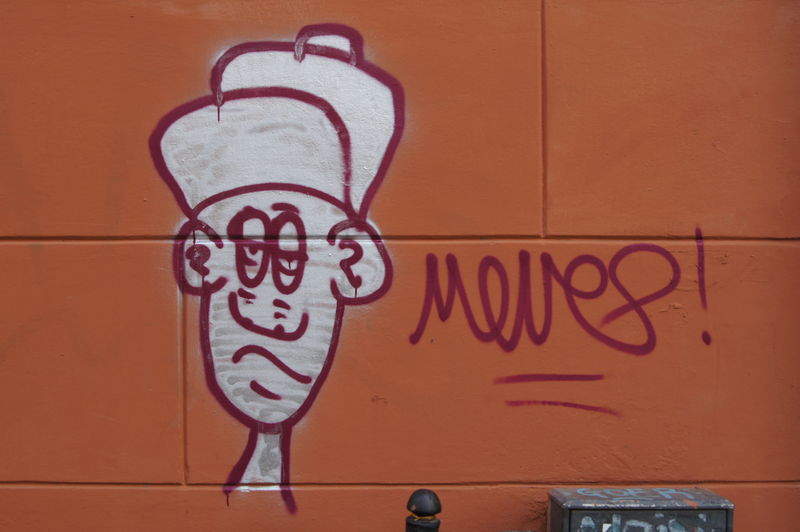
Titel: Character
Künstler: Meves
Standort: Bologna
Schlagwörter: kopf, weiß, hut, mund, nase, orange, rot, kappe, mütze, wand, augen, gesicht, ohren, kopfbedeckung, schrift, fassade, mauer, tag, signiert, striche, pfosten, foto, hauswand, komik, matrose, gesprüht, graffiti, graffito, spray, cap, street art, graffitti, ausrufezeichen, illegal, stromkasten, grtaffiti, meves, moves, mauerziegelsteine